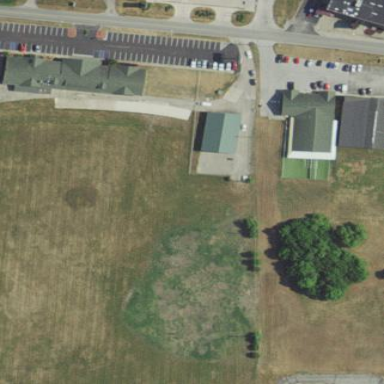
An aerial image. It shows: Area covered with grass.